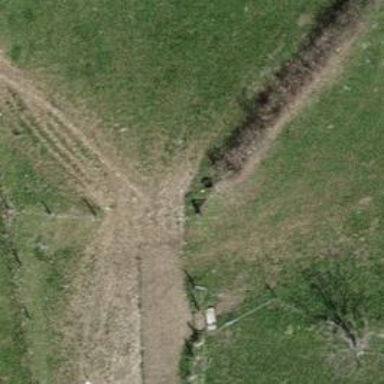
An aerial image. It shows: Hedge acting as barrier.